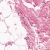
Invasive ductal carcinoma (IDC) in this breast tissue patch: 0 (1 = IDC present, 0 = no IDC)